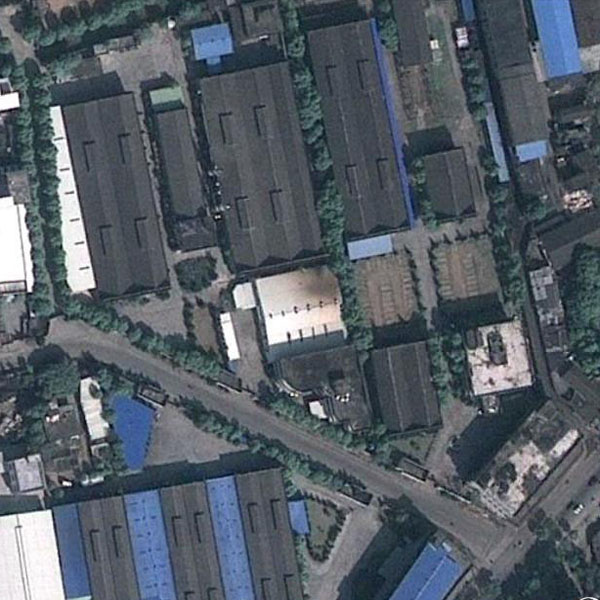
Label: Industrial